Interaction volume radius: 10 \u00c5
Interaction volume height: 10 \u00c5
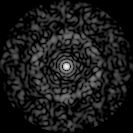
Disorder parameter: 0.8075